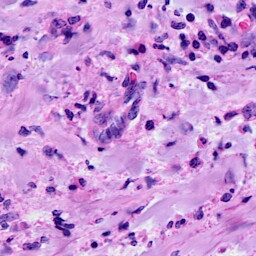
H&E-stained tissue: Breast